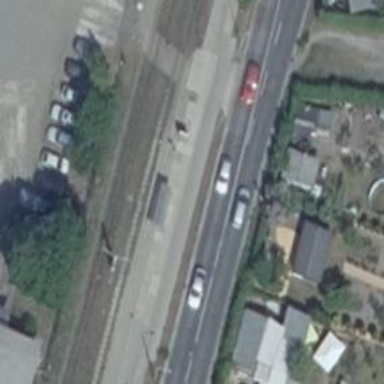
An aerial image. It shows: Tram stop.